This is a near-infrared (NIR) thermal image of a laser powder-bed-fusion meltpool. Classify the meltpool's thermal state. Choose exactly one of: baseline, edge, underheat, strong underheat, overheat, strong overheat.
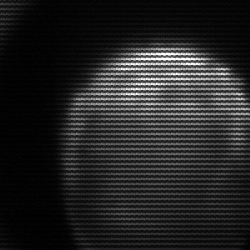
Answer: edge